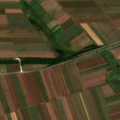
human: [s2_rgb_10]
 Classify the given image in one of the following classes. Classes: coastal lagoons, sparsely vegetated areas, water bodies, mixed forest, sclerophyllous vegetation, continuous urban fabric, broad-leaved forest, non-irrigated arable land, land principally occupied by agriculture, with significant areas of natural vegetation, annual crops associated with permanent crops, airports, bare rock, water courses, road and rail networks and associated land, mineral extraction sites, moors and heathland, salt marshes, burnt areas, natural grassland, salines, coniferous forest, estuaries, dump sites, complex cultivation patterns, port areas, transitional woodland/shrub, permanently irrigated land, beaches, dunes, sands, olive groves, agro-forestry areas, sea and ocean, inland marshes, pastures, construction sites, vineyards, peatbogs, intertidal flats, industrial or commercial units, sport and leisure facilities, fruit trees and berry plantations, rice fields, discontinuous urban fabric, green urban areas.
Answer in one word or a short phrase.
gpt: non-irrigated arable land